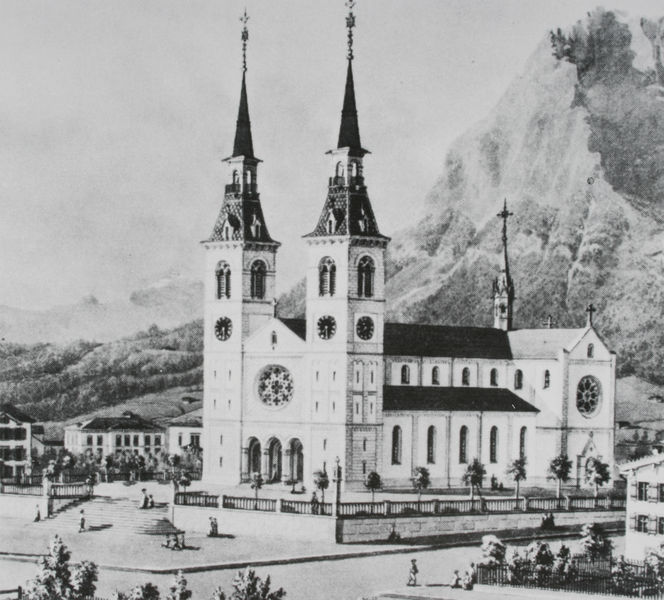
Titel: Stadtkirche in Glarus/Schweiz
Künstler: Stadler. Ferdinand
Schlagwörter: baum, berg, felsen, himmel, schatten, bäume, kirchturm, menschen, stadt, fenster, pfeiler, strasse, säule, säulen, tür, weiss, zeichnung, dach, gebäude, haus, weg, zaun, spitze, häuser, busch, gitter, kirche, wege, spitzen, tal, wald, turm, turmspitze, schiff, ansicht, fassade, ort, süden, vedute, abhang, berge, berghang, fels, felswand, gebirge, hang, dorf, dächer, giebel, mauer, grafik, nebel, berglandschaft, massiv, steil, platz, rundbogen, treppe, treppen, uhr, stufen, tor, foto, fotografie, kirchtürme, eingang, bürgersteig, glockenturm, kloster, kreuz, türme, alpen, druck, gehweg, hauptschiff, langhaus, portal, kirchenschiff, mittelschiff, querhaus, rosenfenster, rosette, rundbögen, chor, doppelturm, palmen, posten, thal, anordnung, turmuhr, basilika, lisenen, vierung, vierungsturm, fensterrose, querschiff, westwerk, haupthaus, neugotisch, dachreiter, uhren, historistisch, dreipass, südseite, doppelturmfassade, katholisch, zwilling, kirchplatz, tegernsee, arkede, gartenzeun, zwei kirchtürme, zwillingsturm, urhen